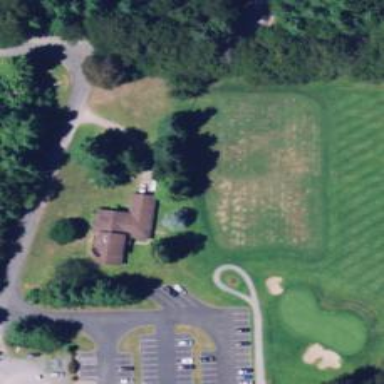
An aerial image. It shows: Grassy area designated as golf tee.